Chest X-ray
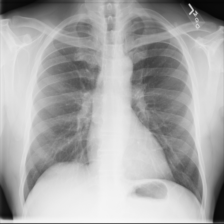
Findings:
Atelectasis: negative
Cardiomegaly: negative
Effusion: negative
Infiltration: negative
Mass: negative
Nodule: negative
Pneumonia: negative
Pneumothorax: negative
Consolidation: negative
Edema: negative
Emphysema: negative
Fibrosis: negative
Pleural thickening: negative
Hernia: negative